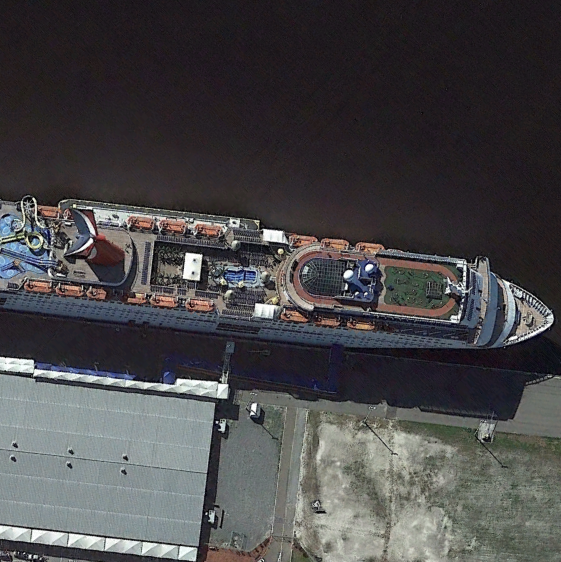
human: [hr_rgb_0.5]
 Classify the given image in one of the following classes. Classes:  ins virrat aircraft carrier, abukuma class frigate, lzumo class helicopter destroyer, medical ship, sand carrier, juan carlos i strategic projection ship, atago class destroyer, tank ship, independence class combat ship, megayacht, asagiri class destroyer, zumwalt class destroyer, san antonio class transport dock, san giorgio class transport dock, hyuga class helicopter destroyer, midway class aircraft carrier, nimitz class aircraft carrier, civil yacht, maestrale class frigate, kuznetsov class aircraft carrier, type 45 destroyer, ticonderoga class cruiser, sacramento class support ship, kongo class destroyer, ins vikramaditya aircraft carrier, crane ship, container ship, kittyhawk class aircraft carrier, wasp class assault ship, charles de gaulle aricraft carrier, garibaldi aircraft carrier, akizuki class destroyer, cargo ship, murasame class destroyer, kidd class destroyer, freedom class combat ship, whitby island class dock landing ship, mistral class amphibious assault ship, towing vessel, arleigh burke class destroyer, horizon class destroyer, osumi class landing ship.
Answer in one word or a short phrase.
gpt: Megayacht